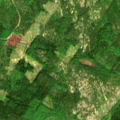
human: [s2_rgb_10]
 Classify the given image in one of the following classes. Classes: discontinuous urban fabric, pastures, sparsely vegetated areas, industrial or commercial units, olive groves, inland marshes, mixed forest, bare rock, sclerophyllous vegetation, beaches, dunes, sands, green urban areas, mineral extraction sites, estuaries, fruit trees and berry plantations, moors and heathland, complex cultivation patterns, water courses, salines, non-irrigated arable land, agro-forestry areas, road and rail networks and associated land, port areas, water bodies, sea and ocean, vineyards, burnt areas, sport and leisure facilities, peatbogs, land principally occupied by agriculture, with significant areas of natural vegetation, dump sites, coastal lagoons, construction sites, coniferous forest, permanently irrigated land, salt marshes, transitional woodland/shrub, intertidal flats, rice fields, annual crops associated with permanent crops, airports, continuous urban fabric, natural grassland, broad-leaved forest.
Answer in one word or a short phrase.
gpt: coniferous forest, mixed forest, transitional woodland/shrub